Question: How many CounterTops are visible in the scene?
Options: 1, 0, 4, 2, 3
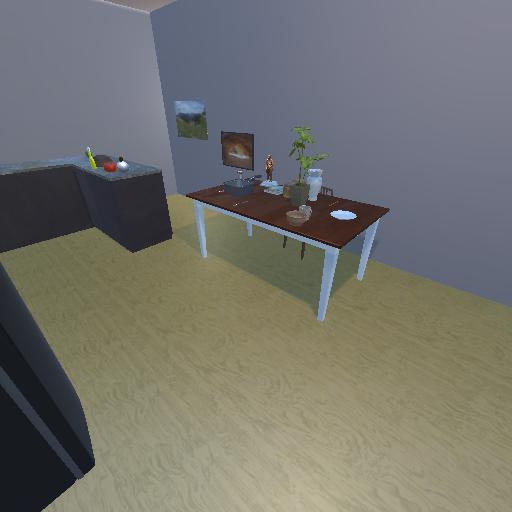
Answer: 1